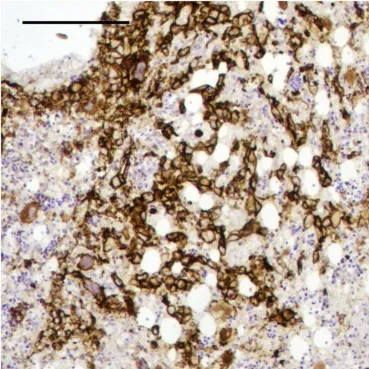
(F) The atypical endothelial cell proliferation of the bone marrow is shown as CD31-positive cells by IHC. These findings are diagnostic of angiosarcoma. Scale bar 0.5 mm.
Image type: pathology (immunostaining)